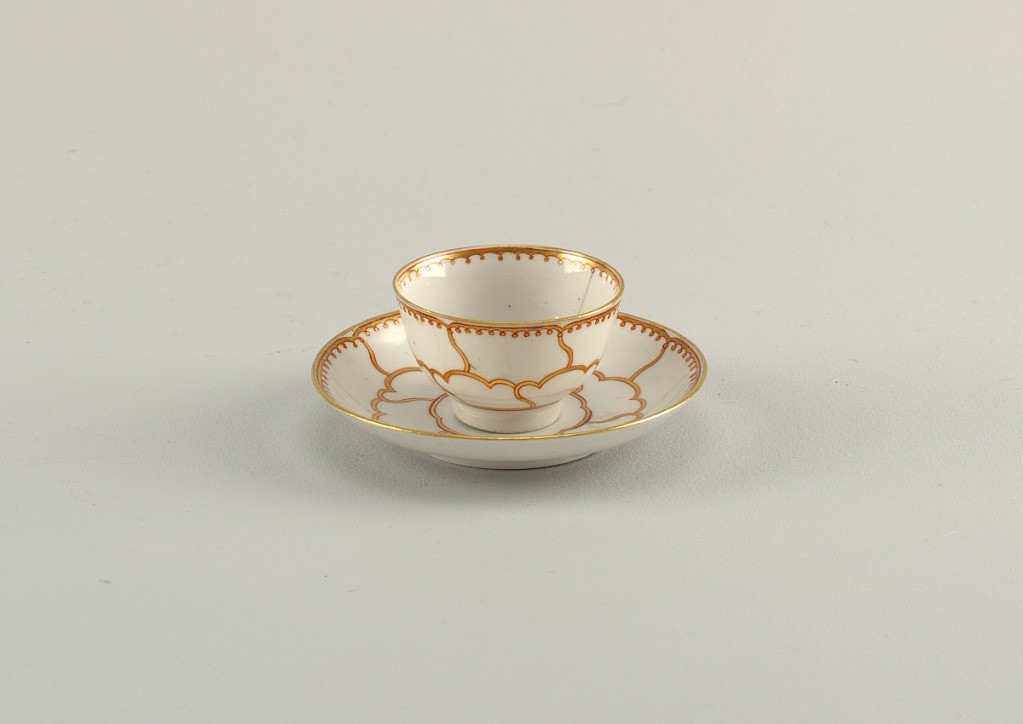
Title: Tea Bowl and Saucer
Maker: Le Nove Porcelain Manufactory, Italian, established ca. 1727
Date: ca. 1765
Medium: porcelain, vitreous enamel, gold
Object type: tea bowl and saucer
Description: Decorated in red and gold, in outline of conventionalized petals. In center of saucer and inside tea bowl is a butterfly.